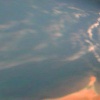
Label: water